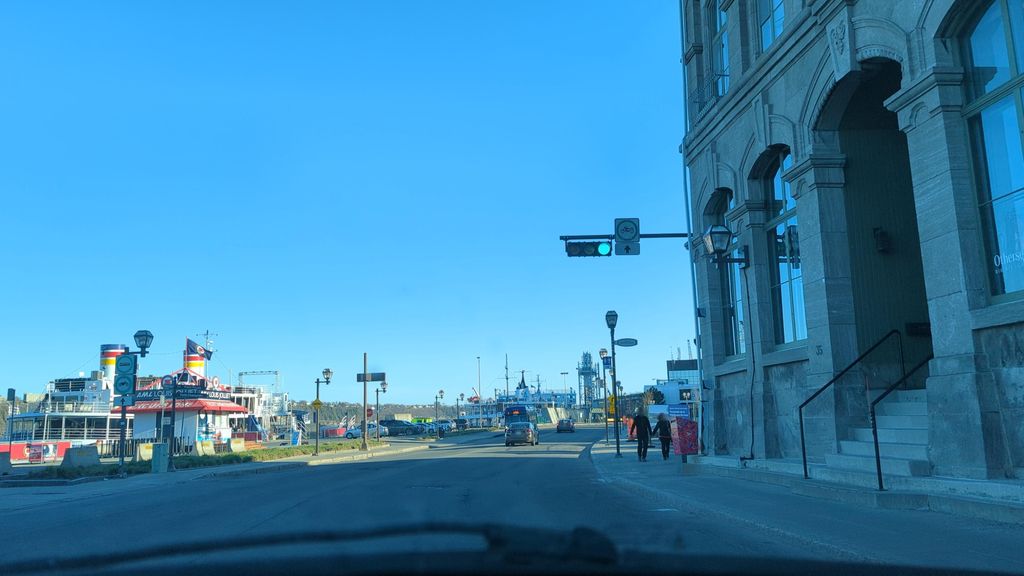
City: quebec_city